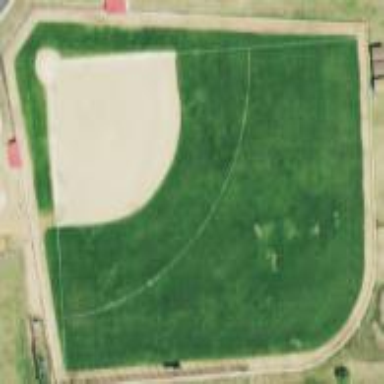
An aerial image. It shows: Baseball pitch for leisure land.